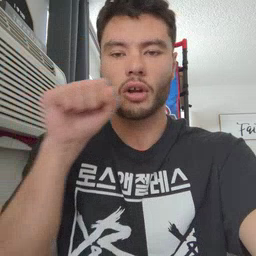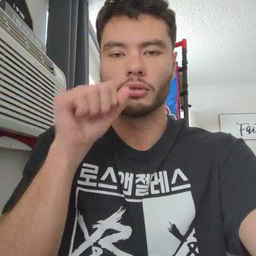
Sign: carrot